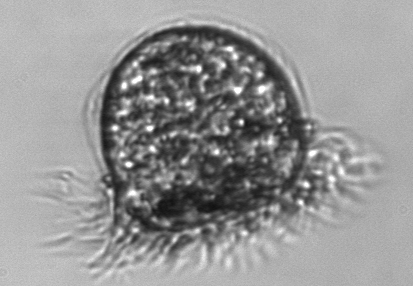
Label: Pelagostrobilidium